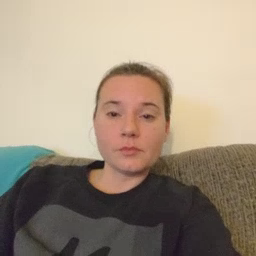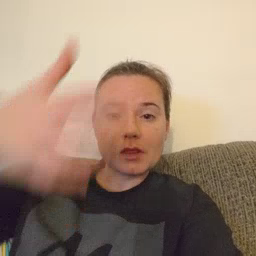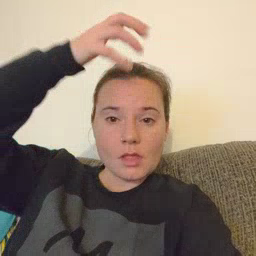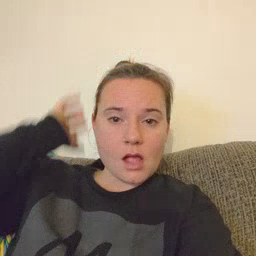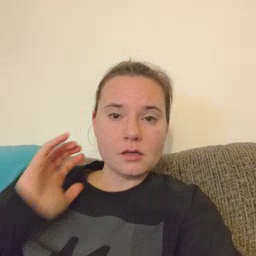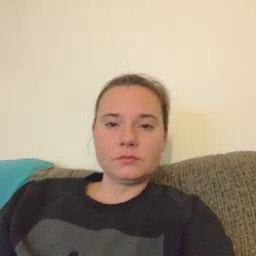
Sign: lion